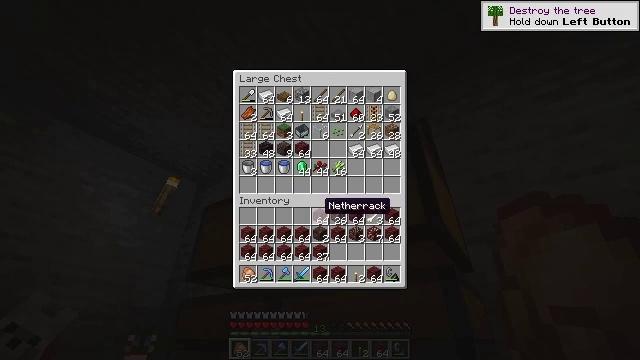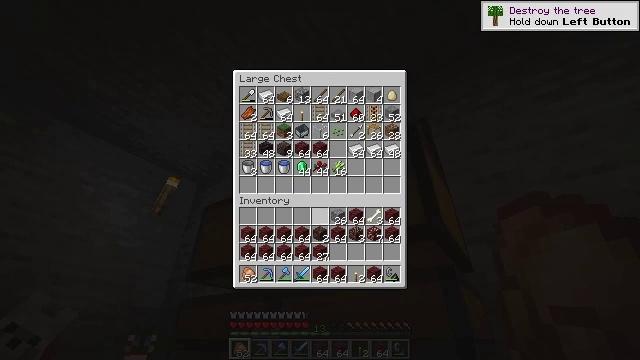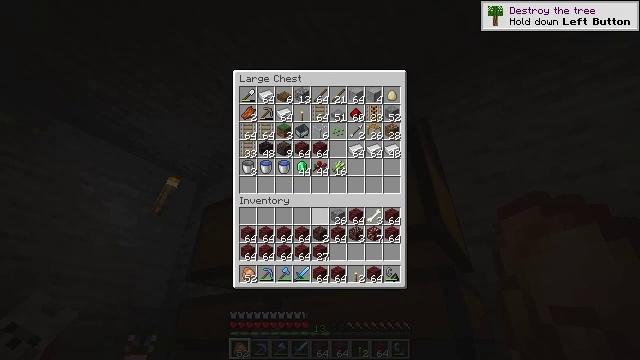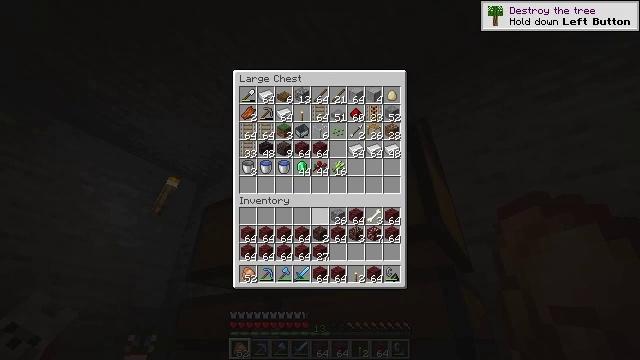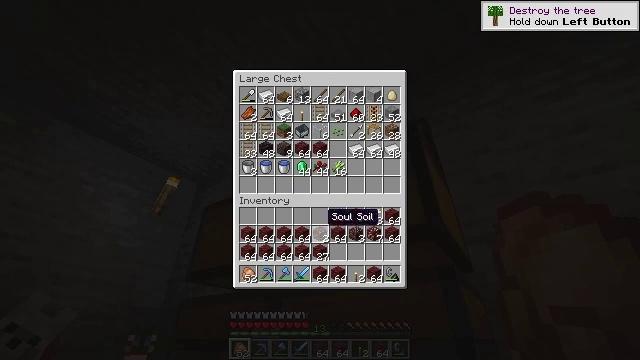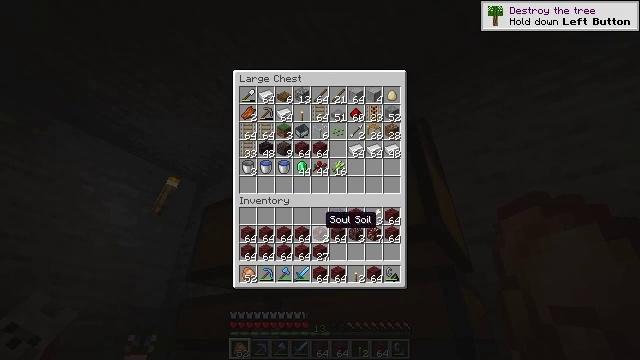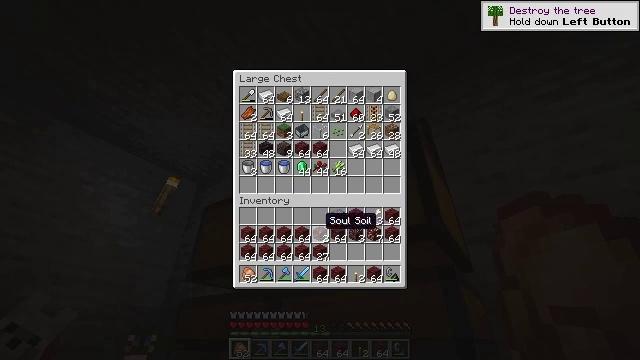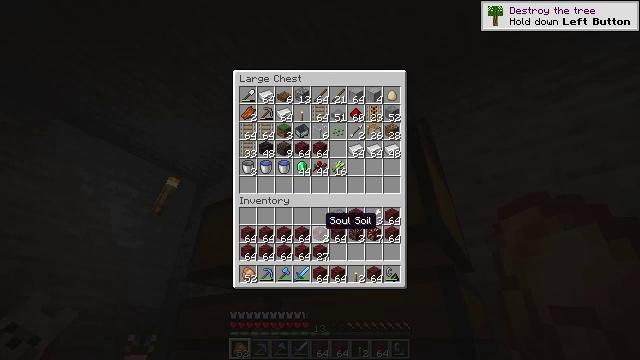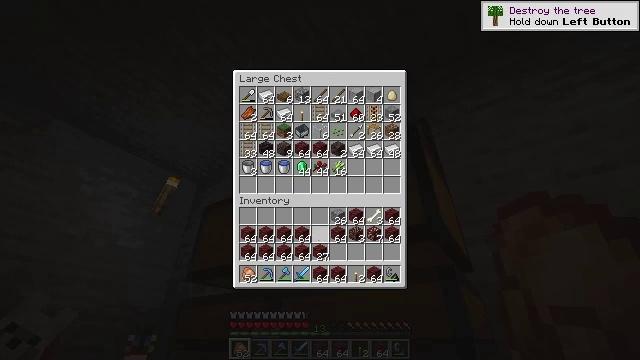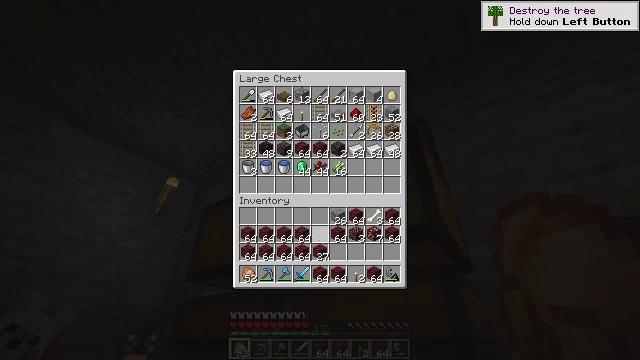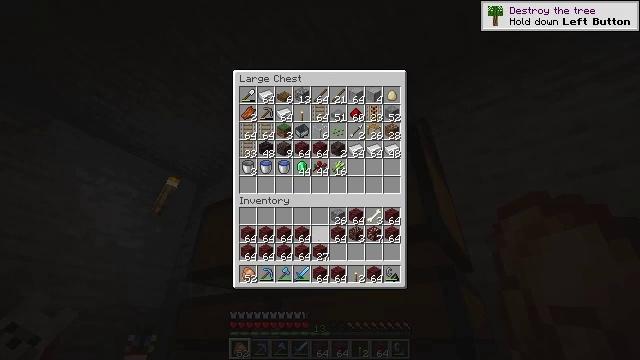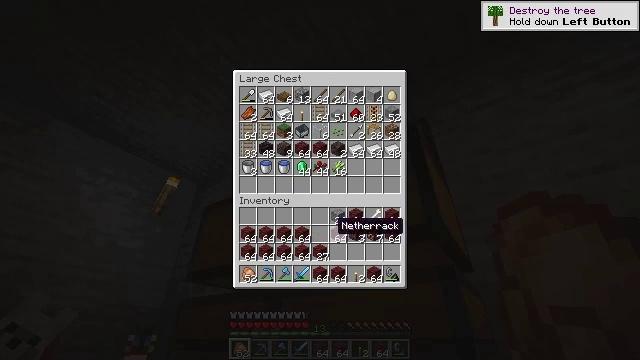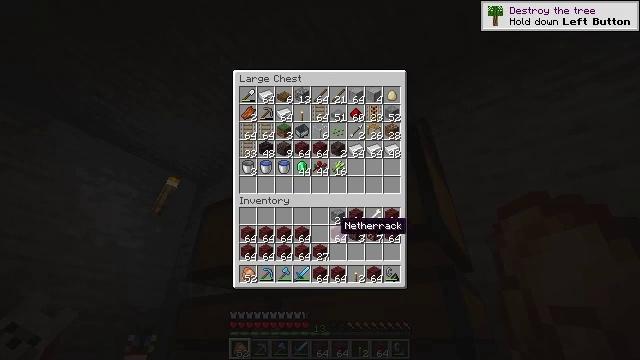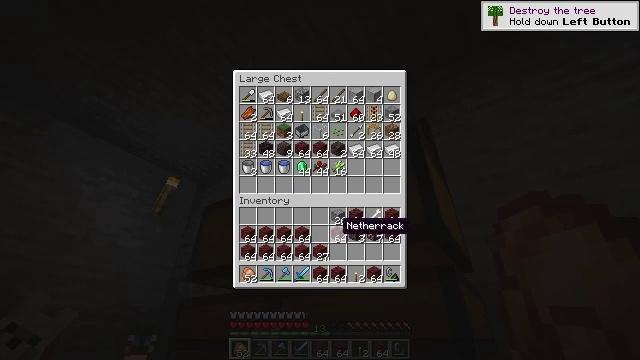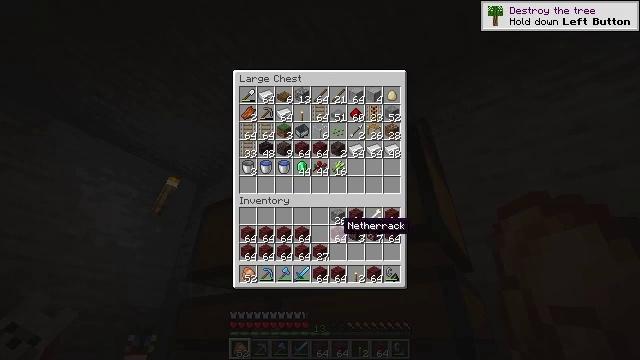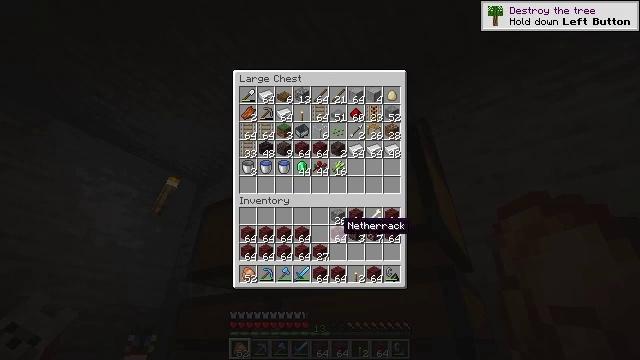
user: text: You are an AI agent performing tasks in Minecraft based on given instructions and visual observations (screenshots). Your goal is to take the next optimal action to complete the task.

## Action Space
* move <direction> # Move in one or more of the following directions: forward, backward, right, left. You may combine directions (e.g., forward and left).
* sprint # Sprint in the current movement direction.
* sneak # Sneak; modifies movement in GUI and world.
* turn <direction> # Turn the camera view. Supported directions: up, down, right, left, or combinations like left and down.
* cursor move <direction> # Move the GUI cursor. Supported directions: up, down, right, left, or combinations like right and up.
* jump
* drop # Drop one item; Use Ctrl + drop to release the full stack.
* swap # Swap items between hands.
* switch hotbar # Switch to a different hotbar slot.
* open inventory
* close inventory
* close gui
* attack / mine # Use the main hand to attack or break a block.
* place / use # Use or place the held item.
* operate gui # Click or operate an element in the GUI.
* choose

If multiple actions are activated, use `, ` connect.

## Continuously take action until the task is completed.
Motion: motion action
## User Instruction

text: Craft a netherite scrap.
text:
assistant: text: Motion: sneak, attack / mine
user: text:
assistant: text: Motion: sneak, attack / mine
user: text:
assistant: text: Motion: sneak, attack / mine
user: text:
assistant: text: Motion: sneak
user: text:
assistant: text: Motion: sneak
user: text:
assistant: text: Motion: sneak
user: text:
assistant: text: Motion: sneak
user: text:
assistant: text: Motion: sneak, attack / mine
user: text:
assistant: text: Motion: sneak, attack / mine
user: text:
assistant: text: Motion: sneak, turn right, attack / mine
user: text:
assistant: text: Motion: sneak
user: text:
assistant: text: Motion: sneak
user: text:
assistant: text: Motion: sneak
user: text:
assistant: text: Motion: sneak
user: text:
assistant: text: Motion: sneak
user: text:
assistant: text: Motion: sneak
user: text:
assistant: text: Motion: sneak
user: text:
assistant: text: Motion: sneak, attack / mine
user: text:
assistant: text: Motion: sneak, attack / mine
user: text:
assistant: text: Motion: sneak, turn up
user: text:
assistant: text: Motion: sneak
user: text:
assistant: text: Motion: sneak
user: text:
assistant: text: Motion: sneak
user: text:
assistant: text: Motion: sneak, attack / mine
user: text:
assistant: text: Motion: sneak, attack / mine
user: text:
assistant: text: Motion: sneak
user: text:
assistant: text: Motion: sneak
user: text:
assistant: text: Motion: sneak
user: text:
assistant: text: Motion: sneak
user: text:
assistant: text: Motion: sneak